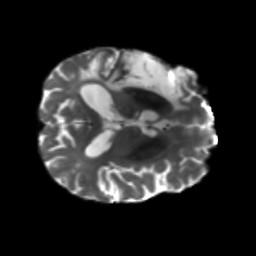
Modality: T2w
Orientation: axial
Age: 71
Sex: male
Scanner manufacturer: siemens
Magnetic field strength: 3 T
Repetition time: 5.25 s
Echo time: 0.08 s